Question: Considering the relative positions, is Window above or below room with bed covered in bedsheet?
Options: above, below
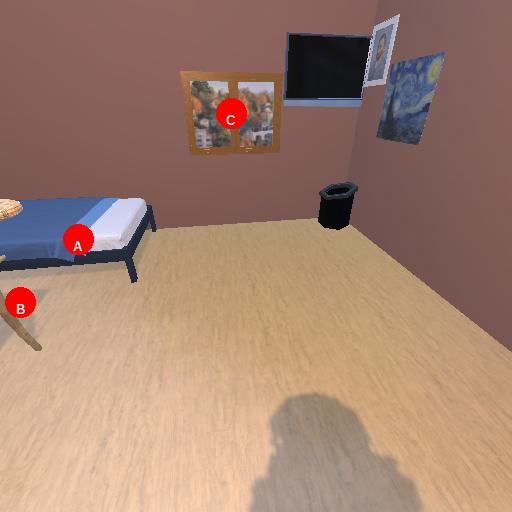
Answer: above